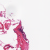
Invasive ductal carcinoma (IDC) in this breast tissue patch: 0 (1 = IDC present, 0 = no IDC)